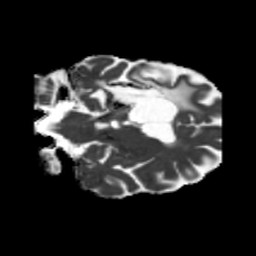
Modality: MD
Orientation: coronal
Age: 31
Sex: female
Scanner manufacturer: siemens
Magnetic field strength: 3 T
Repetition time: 5.25 s
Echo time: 0.08 s